Interaction volume radius: 10 \u00c5
Interaction volume height: 30 \u00c5
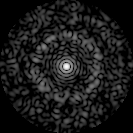
Disorder parameter: 0.8479